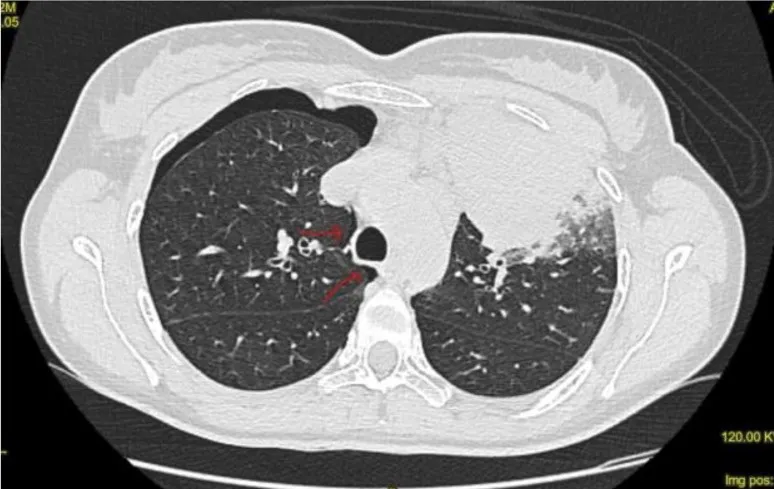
Computed tomography of thorax: pneumothorax involving the right side and slight pneumomediastinum (shown by the arrows).
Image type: radiology (ct)